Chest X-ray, AP view. Patient: 35 years old, sex M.
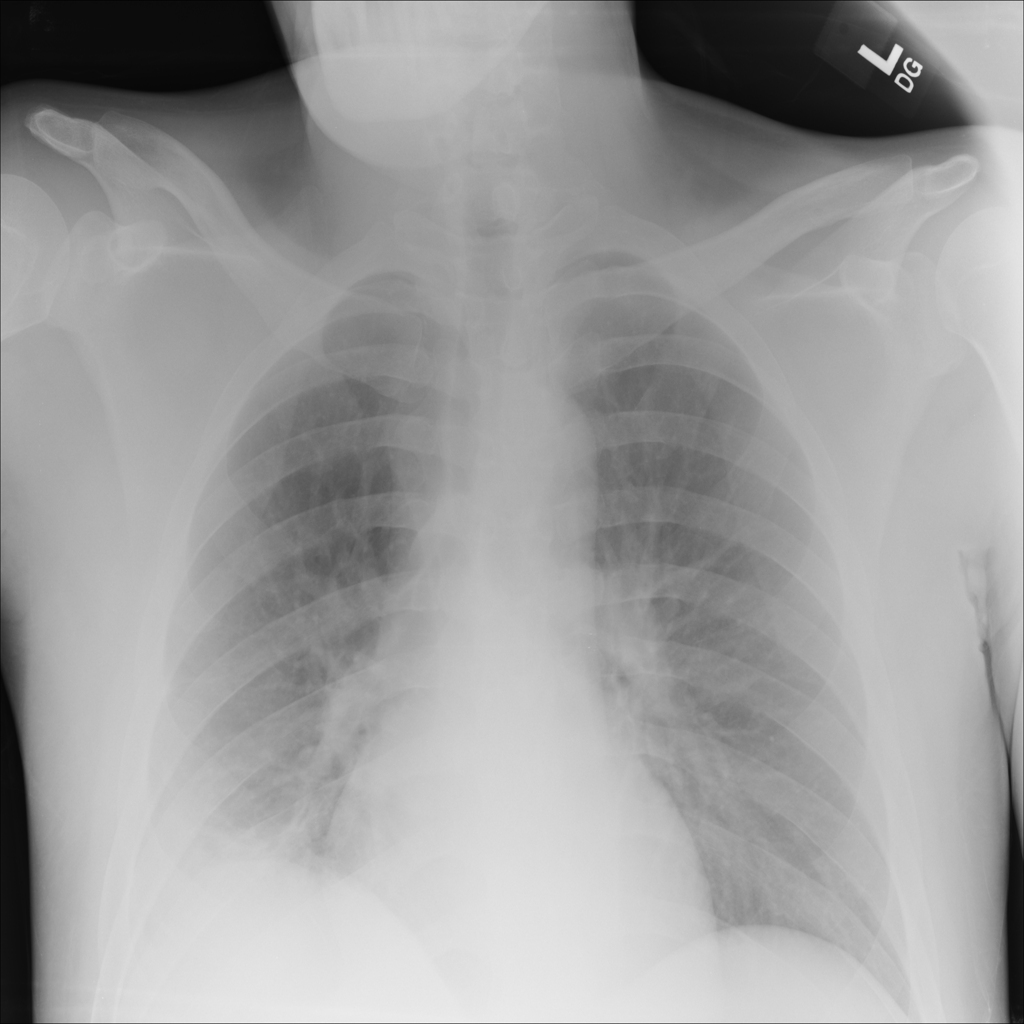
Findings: No Finding